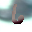
Label: 6